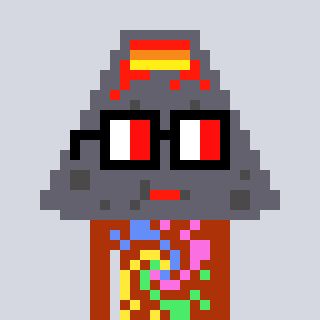
a pixel art character with square glasses with black frames and red eyes, a volcano-shaped head and a hotbrown-colored body on a cool background